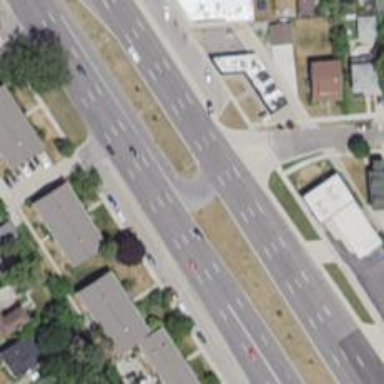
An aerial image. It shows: Asphalt road with primary link designation.